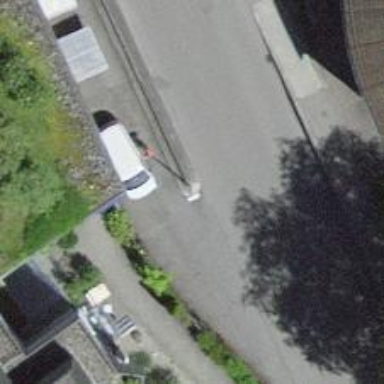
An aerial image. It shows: Concrete fence.